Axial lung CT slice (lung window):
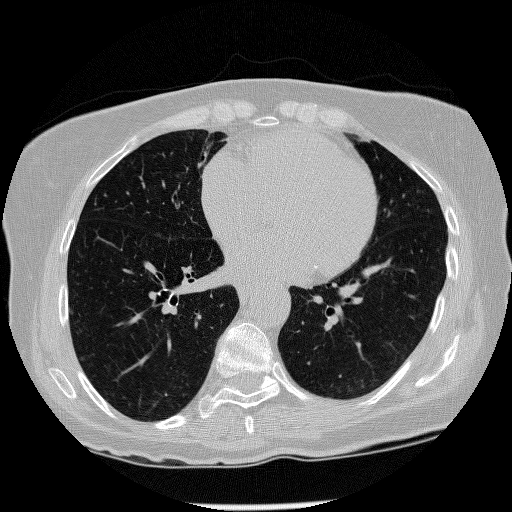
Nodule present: no